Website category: university
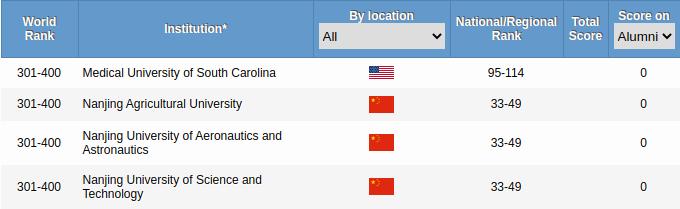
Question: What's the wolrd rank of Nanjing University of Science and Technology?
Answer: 301-400

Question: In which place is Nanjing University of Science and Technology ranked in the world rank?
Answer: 301-400

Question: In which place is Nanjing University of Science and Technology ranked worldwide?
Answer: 301-400

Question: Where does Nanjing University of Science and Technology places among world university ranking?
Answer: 301-400

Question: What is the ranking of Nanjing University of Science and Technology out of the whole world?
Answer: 301-400

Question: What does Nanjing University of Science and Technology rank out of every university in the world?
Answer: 301-400

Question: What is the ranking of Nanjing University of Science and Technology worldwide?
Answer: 301-400

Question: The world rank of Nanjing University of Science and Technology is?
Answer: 301-400

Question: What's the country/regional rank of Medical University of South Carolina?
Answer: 95-114

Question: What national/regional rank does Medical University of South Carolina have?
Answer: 95-114

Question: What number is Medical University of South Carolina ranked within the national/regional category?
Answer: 95-114

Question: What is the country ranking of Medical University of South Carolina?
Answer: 95-114

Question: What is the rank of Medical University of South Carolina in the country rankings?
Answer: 95-114

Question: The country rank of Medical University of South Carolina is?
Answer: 95-114

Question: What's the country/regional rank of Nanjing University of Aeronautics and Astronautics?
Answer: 33-49

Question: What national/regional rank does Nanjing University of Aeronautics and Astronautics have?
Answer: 33-49

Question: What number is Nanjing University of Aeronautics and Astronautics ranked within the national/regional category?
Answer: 33-49

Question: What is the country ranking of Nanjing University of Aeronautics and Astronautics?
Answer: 33-49

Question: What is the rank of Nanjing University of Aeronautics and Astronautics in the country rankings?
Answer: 33-49

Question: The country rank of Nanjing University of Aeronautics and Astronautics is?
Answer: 33-49

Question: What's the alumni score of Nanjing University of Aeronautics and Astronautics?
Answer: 0

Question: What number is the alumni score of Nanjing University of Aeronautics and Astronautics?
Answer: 0

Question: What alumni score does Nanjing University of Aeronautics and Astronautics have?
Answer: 0

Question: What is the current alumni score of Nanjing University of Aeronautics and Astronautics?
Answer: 0

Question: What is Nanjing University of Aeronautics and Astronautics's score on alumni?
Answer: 0

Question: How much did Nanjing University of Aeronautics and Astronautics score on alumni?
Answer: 0

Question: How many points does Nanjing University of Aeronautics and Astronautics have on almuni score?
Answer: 0

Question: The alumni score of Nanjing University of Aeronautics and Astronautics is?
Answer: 0